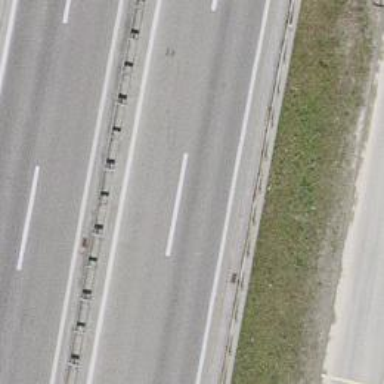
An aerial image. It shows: Motorway bridge.